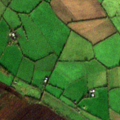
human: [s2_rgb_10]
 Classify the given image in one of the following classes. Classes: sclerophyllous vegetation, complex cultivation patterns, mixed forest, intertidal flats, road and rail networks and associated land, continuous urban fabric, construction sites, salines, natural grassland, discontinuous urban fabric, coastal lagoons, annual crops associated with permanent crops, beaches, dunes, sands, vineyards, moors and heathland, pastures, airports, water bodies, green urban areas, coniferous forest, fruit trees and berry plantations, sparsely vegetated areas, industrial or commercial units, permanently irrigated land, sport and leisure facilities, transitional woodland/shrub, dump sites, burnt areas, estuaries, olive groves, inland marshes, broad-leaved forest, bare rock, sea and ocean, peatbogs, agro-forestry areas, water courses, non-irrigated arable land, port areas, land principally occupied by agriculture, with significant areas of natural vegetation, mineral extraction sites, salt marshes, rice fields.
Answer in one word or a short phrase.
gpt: pastures, peatbogs